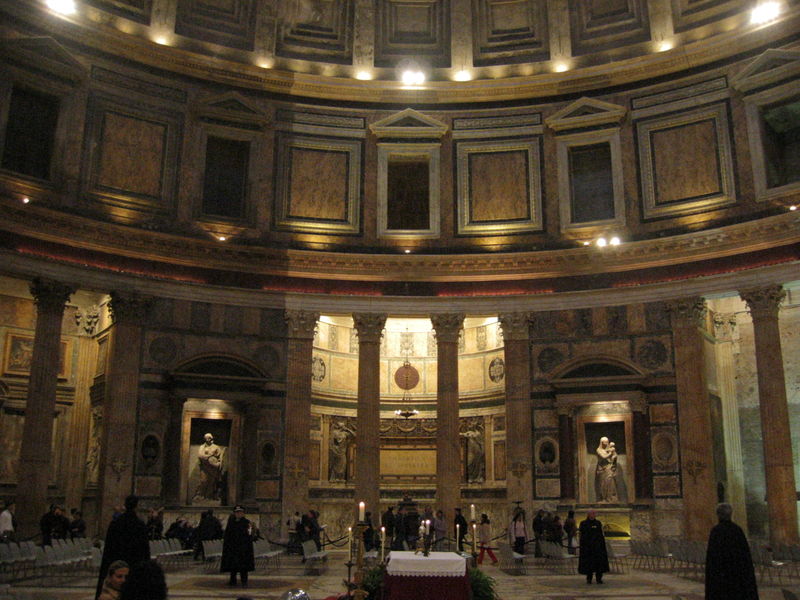
Titel: Rom, Pantheon
Standort: Rom, Pantheon (EU - I - Latium)
Schlagwörter: gemälde, menschen, licht, marmor, paris, stuhl, stühle, säulen, kirche, publikum, rund, italien, venedig, besucher, kuppel, kerze, kerzen, kronleuchter, halle, antike, kreuz, moschee, religion, palast, altar, pantheon, rom, skulpturen, statuen, kassettendecke, heilige, museum, maria, madonna, türkei, nischen, istanbul, kupel, malereien, hagia sophia, konstantinopel, sophia, muesum, hagia, beleichtung, grab raffael